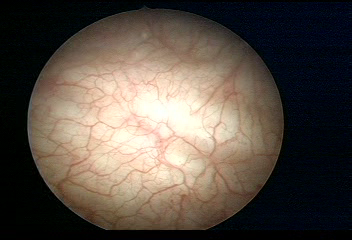
Modality: WLC
Class: Normal mucosa
Bladder cancer association: No